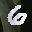
Label: 6